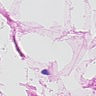
Metastatic tissue present: no